Question: I tried performing Modular Exponentiation in Javascript to verify an algorithm and was shocked to find that , Why is it so. I think it has something to do with the way Javascript handles datatypes(as Text), But I would like to know more about it and I know the purpose why both the langs were designed.

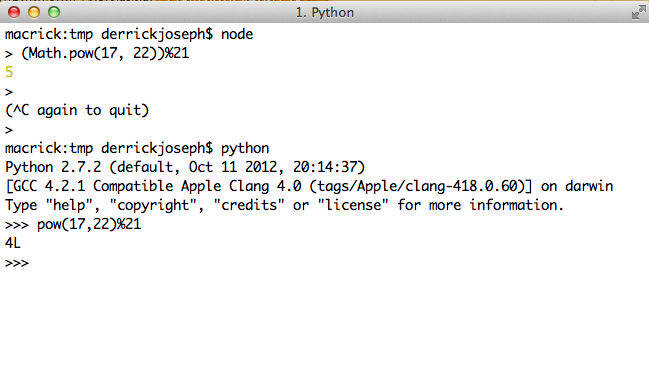
Answer: It gets a bit clearer, when you look at the intermediary results before the modulo operation first:
'''
> Math.pow(17, 22)
1.1745628765211486e+27
'''
'''
>>> pow(17, 22)
1174562876521148458974062689
'''
As you can see, the Python result has a lot more digits than the JavaScript result. This is due to how each language handles numbers or integers.
Python has an <URL>, which is basically unlimited: So as long as you have memory available, the integers that can be represented with this type can be as big as you want--without any loss in precision.
Enter JavaScript and the ECMA standard. Unlike Python and other languages, we only have a single type responsible for all numeric types: 'Number'. This type holds integers and decimals without any differentiation. They are internally represented as <URL>. As such, they are subject to those restrictions, allowing only a certain amount of precision for big numbers. Hence, the best you can get for '17^22' is the above result, with the rest of the precision lost in the process.
---
If you are not too focused on performance, you could write your own 'pow' function that additional takes a third parameter to apply a modulo operation to the result, similar to how Python's <URL> does.
'''
function modpow (base, exponent, modulo) {
var result = base;
while (exponent > 1 ) {
result = (result * base) % modulo;
exponent--;
}
return result;
}
'''
Of course, this is a lot less efficient than the internal 'pow' and only works for integer exponents, but at least it would solve your job correctly:
'''
> modpow(17, 22, 21)
4
'''